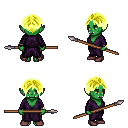
a pixel art fantasy rpg character, female body template, orc, green skin, purple robe, gold greaves, gold parted hairstyle, bracelets, maroon shoes, spear, four views (front, back, left, right), 2x2 character sprite sheet, small pixel art, hard edges, no anti-aliasing